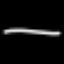
Label: line